Interaction volume radius: 10 \u00c5
Interaction volume height: 15 \u00c5
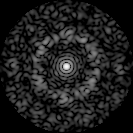
Disorder parameter: 0.7778